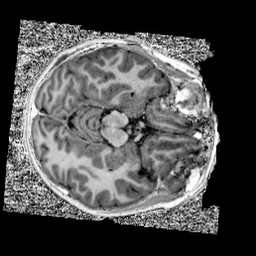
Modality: UNIT1
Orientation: axial
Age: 9
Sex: male
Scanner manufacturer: siemens
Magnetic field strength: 3 T
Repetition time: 4 s
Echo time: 0.00303 s